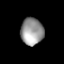
Tissue: lung
Cell type: Fibroblasts
Senescence score: 0.5713
Nuclear area (px): 598
Mean DAPI intensity: 152.311